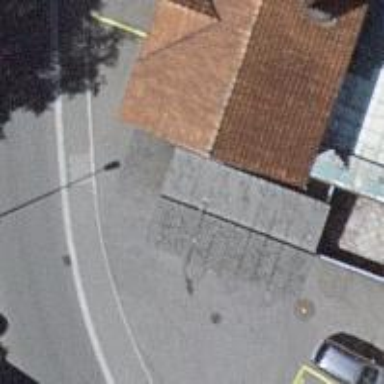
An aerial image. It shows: Fuel station.